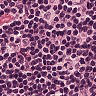
Metastatic tissue present: no